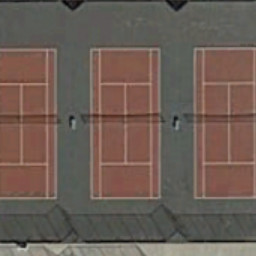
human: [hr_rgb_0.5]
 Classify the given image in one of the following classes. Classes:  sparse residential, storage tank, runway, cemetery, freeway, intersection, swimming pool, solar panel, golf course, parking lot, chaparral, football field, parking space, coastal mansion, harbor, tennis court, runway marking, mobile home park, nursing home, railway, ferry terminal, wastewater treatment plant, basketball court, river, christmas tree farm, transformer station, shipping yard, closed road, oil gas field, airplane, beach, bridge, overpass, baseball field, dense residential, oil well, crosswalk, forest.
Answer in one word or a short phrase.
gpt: tennis court